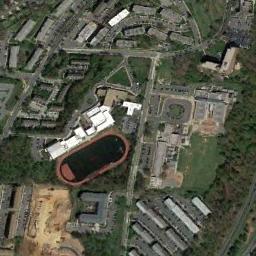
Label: ground_track_field